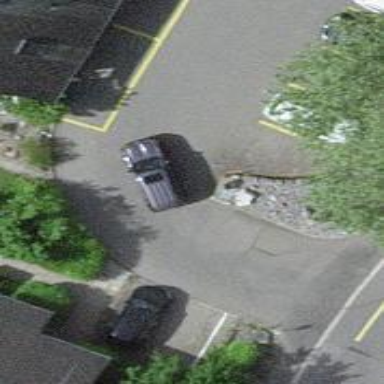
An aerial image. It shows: Group of garages.